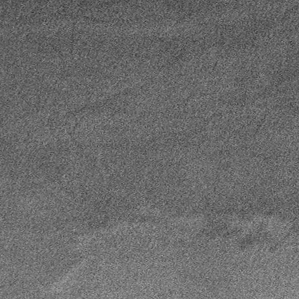
Label: frost